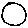
Label: moon